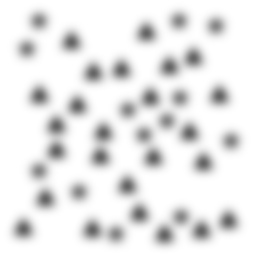
Squares: 0
Triangles: 25
Stars: 13
Total shapes: 38